Question: How to show notifications on launcher icon(such as native Messages,email app) in android like iphone.

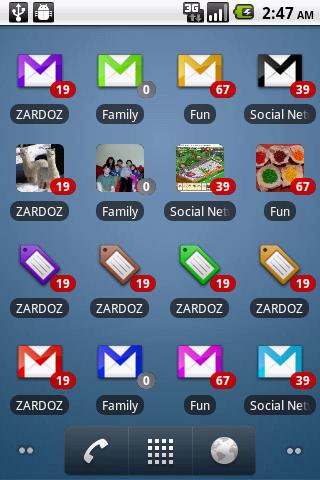
Answer: Android provide a way to do this. It always references the same app launcher icon when you compile your project into an apk. There is to change this later on. A widget can be an alternative.